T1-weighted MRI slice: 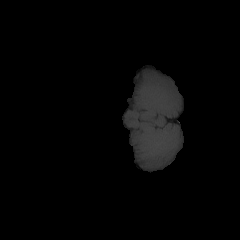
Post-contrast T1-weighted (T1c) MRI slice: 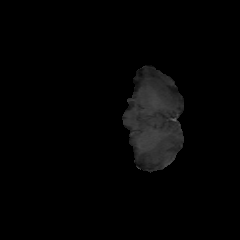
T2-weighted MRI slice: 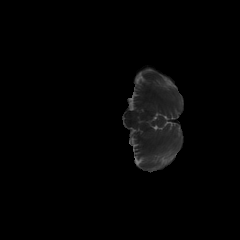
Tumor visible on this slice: no